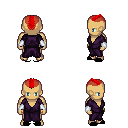
a pixel art fantasy rpg character, male body template, human, tanned skin, purple robe, red pants, red short mohawk hairstyle, white cloth bracers, black slippers, four views (front, back, left, right), 2x2 character sprite sheet, small pixel art, hard edges, no anti-aliasing